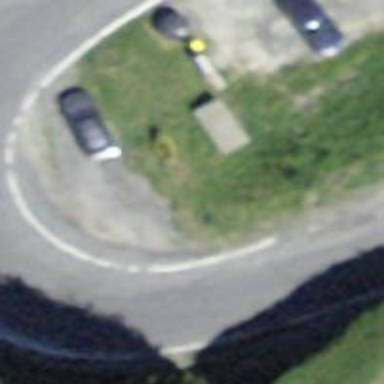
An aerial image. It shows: Bus stop along the road.